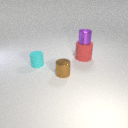
small brown metal cylinder to the left of large red rubber cylinder